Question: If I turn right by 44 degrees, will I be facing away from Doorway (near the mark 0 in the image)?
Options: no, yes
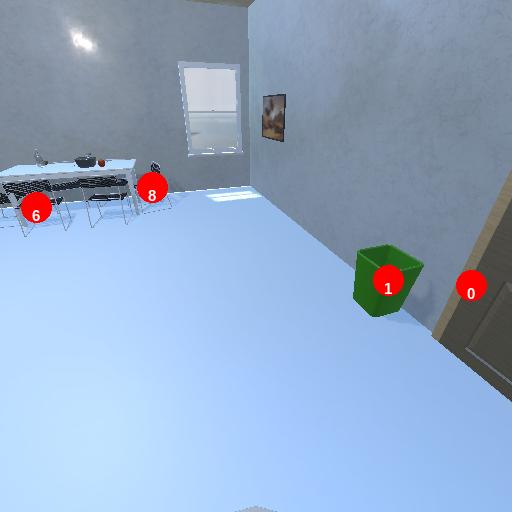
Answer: no